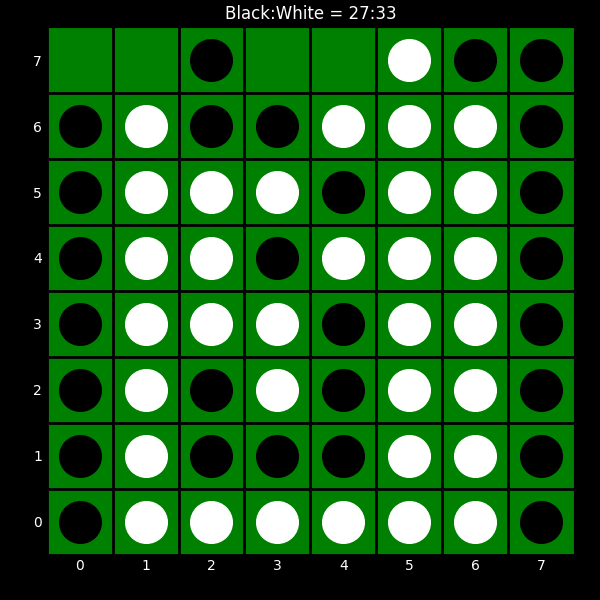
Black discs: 27
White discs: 33